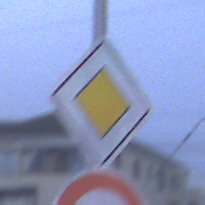
Verkehrszeichen: Vorfahrtsstrasse
Zusatzzeichen unten: Geschwindigkeit80
Umgebung: Outdoor, Urban
Tageszeit: SunriseSunset
Wetter: Overcast
Licht: Natural
Jahreszeit: NotSpecified
Kontrast: LowContrast